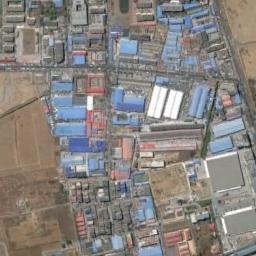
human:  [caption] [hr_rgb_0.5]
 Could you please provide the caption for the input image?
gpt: The industrial area with lots of workshops of different colors and sizes is next to some wastelands .

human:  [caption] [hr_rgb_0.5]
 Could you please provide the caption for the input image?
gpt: There are many houses in the industrial area .

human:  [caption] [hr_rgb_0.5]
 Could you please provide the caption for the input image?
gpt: The industrial area is crowded .

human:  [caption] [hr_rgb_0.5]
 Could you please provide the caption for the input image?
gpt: Neatly planned factory buildings and roads in an industrial area with free land .

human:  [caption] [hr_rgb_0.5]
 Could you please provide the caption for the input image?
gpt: There are many buildings and some brown empty land on the industrial area .